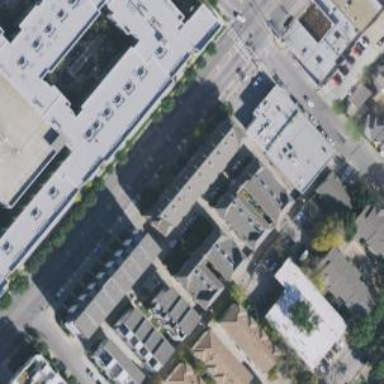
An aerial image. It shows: Hipped roof apartment building.